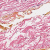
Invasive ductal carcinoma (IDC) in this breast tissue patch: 0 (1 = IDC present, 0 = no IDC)